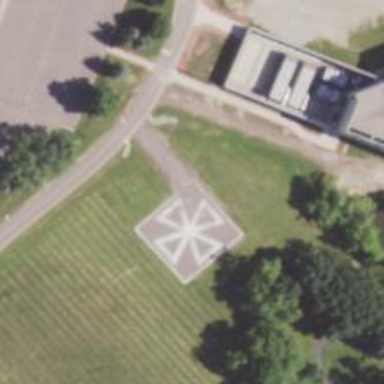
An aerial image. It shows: Image of helipad at airport.